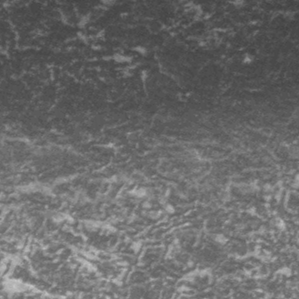
Label: frost